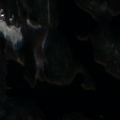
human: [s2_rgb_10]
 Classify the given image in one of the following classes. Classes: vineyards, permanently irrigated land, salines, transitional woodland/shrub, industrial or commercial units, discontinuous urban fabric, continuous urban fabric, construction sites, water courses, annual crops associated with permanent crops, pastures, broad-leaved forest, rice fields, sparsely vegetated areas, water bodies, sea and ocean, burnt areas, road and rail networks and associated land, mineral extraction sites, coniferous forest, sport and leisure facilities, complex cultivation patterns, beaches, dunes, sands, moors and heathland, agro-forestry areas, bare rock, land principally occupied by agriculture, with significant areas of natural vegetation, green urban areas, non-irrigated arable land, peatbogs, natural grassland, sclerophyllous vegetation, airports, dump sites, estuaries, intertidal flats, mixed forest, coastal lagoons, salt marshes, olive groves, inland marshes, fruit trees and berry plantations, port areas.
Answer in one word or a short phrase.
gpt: coniferous forest, mixed forest, water bodies